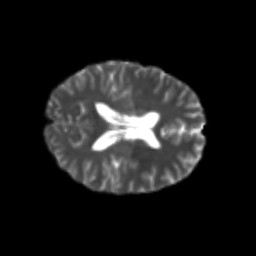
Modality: T2w
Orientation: axial
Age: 24
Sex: female
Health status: healthy
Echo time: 0.074 s